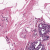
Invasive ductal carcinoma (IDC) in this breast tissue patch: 0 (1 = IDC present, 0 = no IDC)